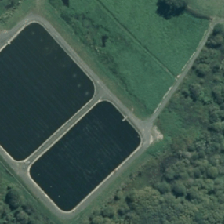
Land cover: lake_pond